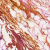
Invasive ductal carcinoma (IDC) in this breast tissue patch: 0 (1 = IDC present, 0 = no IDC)